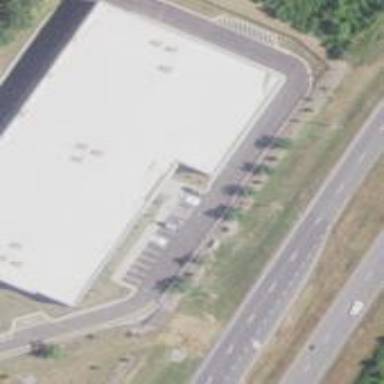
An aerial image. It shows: Building.